Question: First, this is a gif demonstrating the problem:

As you can see the UPDATED value that takes time to be generated is recalculated each time we scroll or sort by column.
This is a condensed version of my XAML code:
'''
<DataGrid Grid.Row="0" CanUserResizeRows="False" CanUserAddRows="false" Name="DgPackages" AutoGenerateColumns="False" BorderBrush="#B9B9B9" BorderThickness="0 0 0 3">
<DataGrid.Columns>
<DataGridTemplateColumn Header="?" Width="50" HeaderStyle="{StaticResource CenterAlignmentColumnHeaderStyle}" SortMemberPath="IsSelected">
<DataGridTemplateColumn.CellTemplate>
<DataTemplate>
<CheckBox Padding="0" IsChecked="{Binding IsSelected, UpdateSourceTrigger=PropertyChanged}" HorizontalAlignment="Center"/>
</DataTemplate>
</DataGridTemplateColumn.CellTemplate>
</DataGridTemplateColumn>
<DataGridTextColumn Header="Name" Width="170" Binding="{Binding Name}" IsReadOnly="True"/>
<DataGridTextColumn Header="Updated" Width="90" Binding="{Binding IsUpdated, IsAsync=True}" CanUserSort="False" HeaderStyle="{StaticResource CenterAlignmentColumnHeaderStyle}" CellStyle="{StaticResource CenterAlignmentColumnCellStyle}"/>
<DataGridTextColumn Header="Description" Width="*" Binding="{Binding Info}" IsReadOnly="True" />
</DataGrid.Columns>
</DataGrid>
'''
And this a condensed version of my C# code:
'''
public MainWindow()
{
InitializeComponent();
var pkgs = new List<Package> {
new Chromium(), new Firefox(), new Chromium(), new Firefox(),
new Chromium(), new Firefox(), new Chromium(), new Firefox(),
new Chromium(), new Firefox(), new Chromium(), new Firefox(),
};
DgPackages.ItemsSource = pkgs;
}
'''
Finally, the instantiated classes:
'''
abstract class Package
{
public bool IsSelected { get; set; } = false;
public bool IsUpdated => GetAvailableVersion().Result <= GetInstalledVersion().Result;
public abstract string Name { get; }
public abstract string Info { get; }
protected abstract Task<int> GetAvailableVersion();
protected abstract Task<int> GetInstalledVersion();
}
'''
'''
class Chromium : Package
{
public override string Name => "Chromium";
public override string Info => "Chromium ipsum";
protected override async Task<int> GetAvailableVersion()
{
await Task.Delay(200);
return 1;
}
protected override async Task<int> GetInstalledVersion()
{
await Task.Delay(200);
return 1;
}
}
'''
The Firefox class is almost the same as Chromium.
Do you have an idea how to fix it?
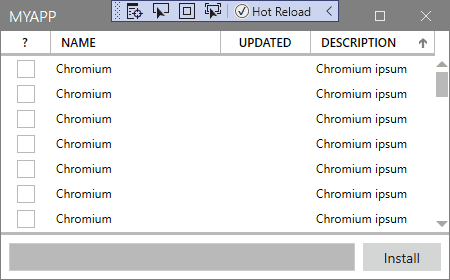
Answer: A property is not supposed to kick-off an asynchronous operation. That's not what the 'IsAsync' property is for.
The getter of each 'Package' will be called as the item is scrolled into view. If you don't want to recalculate the value, you should catch it:
'''
private bool? _isUpdated;
public bool IsUpdated
{
get
{
if (_isUpdated.HasValue)
return _isUpdated.Value;
_isUpdated = GetAvailableVersion().Result <= GetInstalledVersion().Result;
return _isUpdated.Value;
}
}
'''